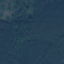
Land use / land cover: Forest